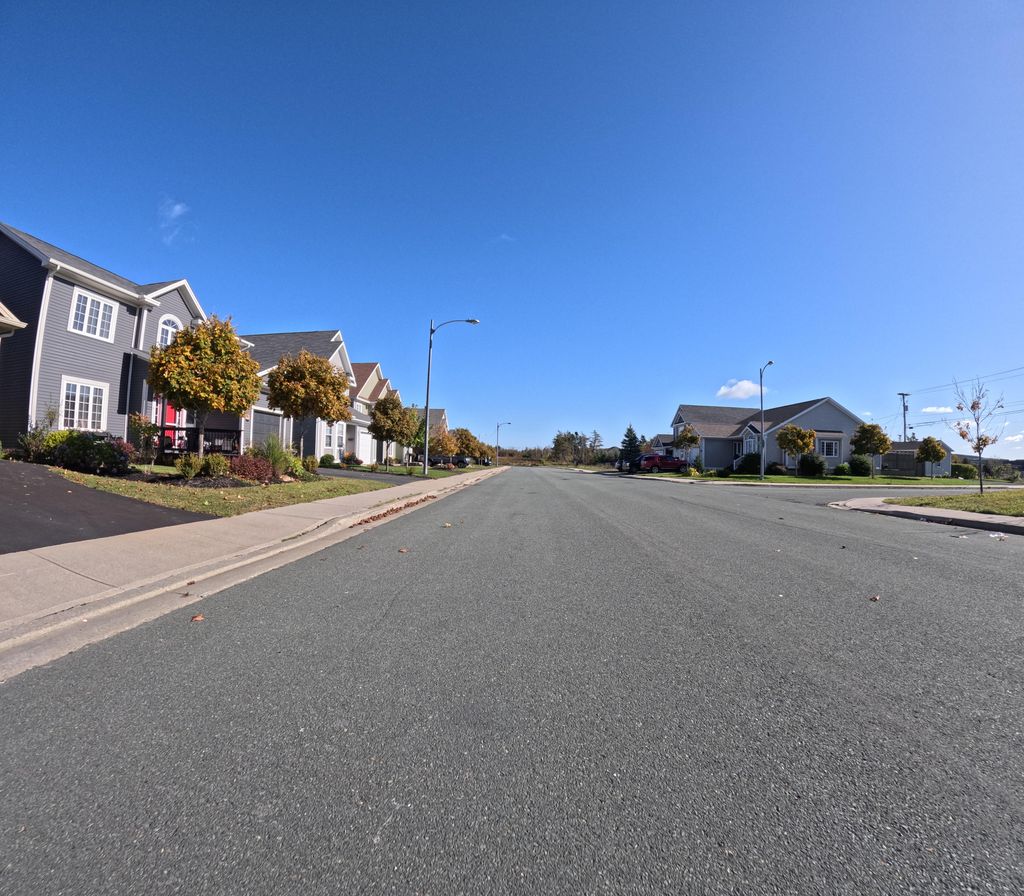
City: st_johns